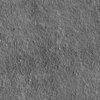
Label: not_dusty